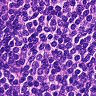
Metastatic tissue present: no